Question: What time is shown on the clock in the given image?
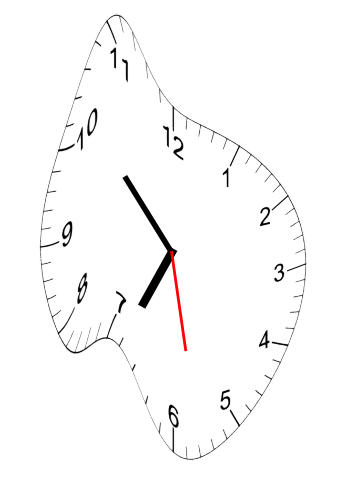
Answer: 06:52:28